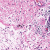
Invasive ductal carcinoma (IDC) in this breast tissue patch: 0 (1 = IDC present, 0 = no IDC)